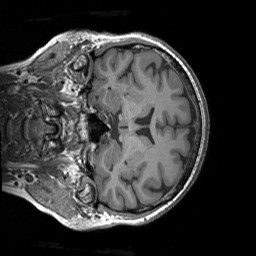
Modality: T1w
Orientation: coronal
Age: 62
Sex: female
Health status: healthy
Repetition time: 1.9 s
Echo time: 0.00252 s